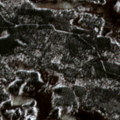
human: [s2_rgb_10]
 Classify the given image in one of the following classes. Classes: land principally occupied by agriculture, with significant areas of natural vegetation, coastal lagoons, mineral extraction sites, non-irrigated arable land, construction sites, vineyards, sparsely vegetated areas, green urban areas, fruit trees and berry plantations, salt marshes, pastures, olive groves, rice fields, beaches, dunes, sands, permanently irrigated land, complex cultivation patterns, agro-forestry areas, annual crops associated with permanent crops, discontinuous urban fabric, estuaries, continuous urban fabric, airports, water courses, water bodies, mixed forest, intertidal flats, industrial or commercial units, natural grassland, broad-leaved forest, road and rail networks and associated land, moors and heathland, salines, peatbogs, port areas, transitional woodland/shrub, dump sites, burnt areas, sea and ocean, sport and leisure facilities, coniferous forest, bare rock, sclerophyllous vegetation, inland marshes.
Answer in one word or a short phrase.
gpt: coniferous forest, mixed forest, peatbogs